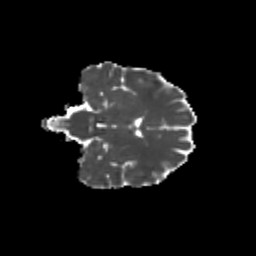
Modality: MD
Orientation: coronal
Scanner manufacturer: siemens
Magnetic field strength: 3 T
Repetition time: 9.2 s
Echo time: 0.084 s